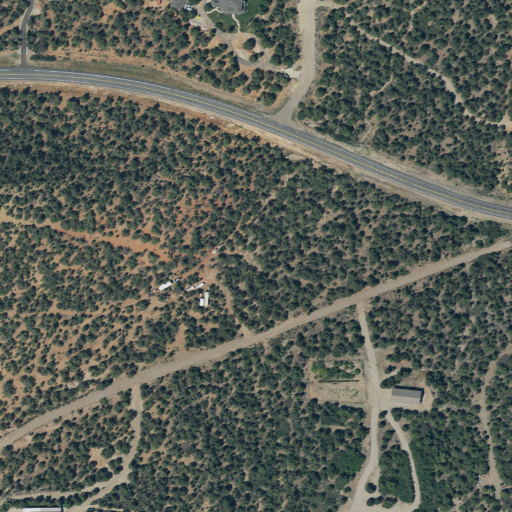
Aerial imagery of valley in Utah named Stoddard Canyon containing evergreen forest, open development, low intensity development, shrub, woody wetlands, and medium intensity development